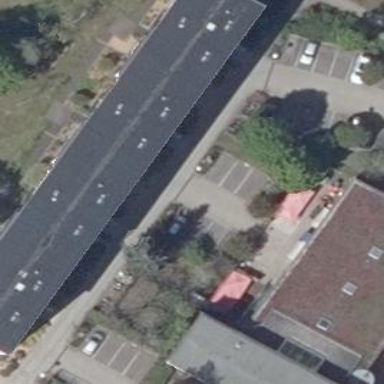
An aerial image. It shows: Paved parking area.